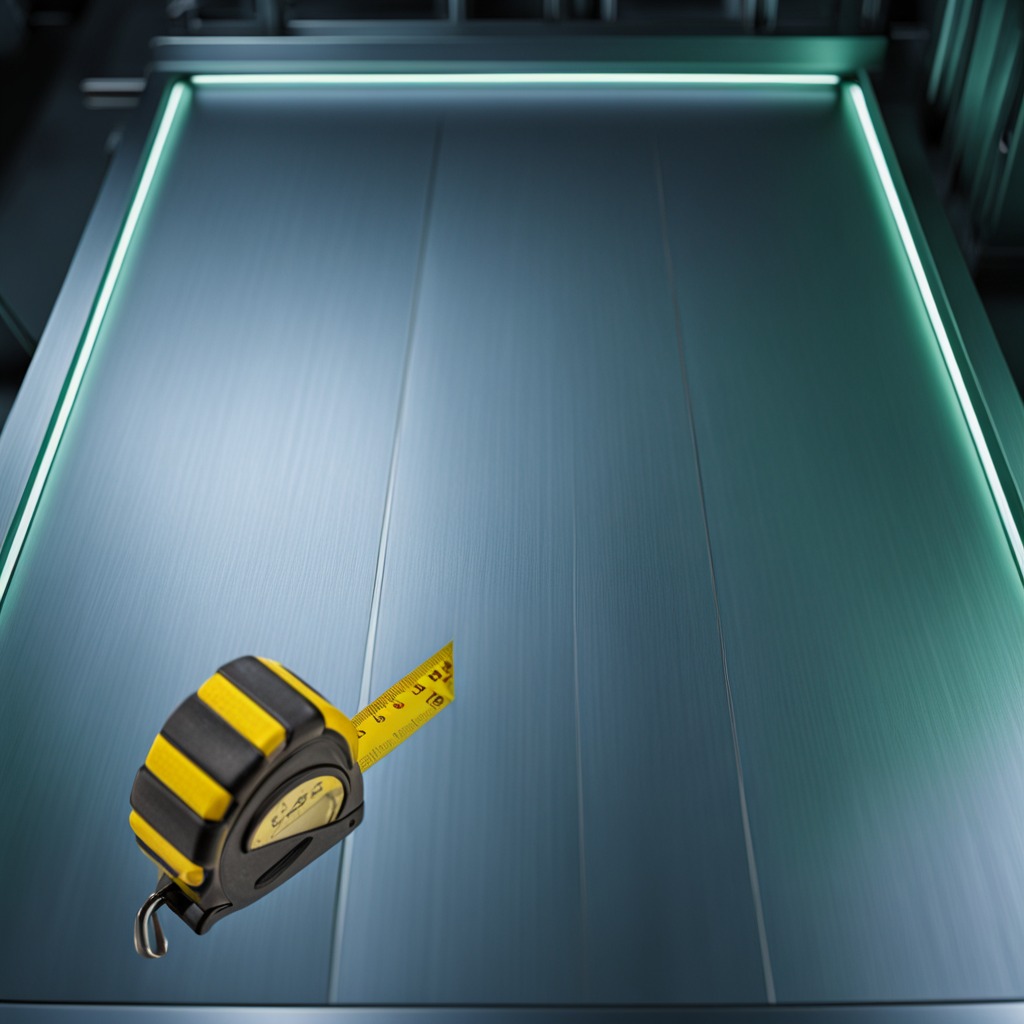
A measuring tape is lying on the metal table in a machine shop under fluorescent lights.